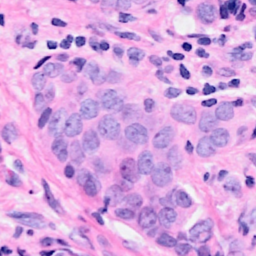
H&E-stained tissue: Breast